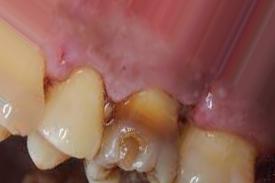
Condition: Tooth Discoloration